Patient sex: M
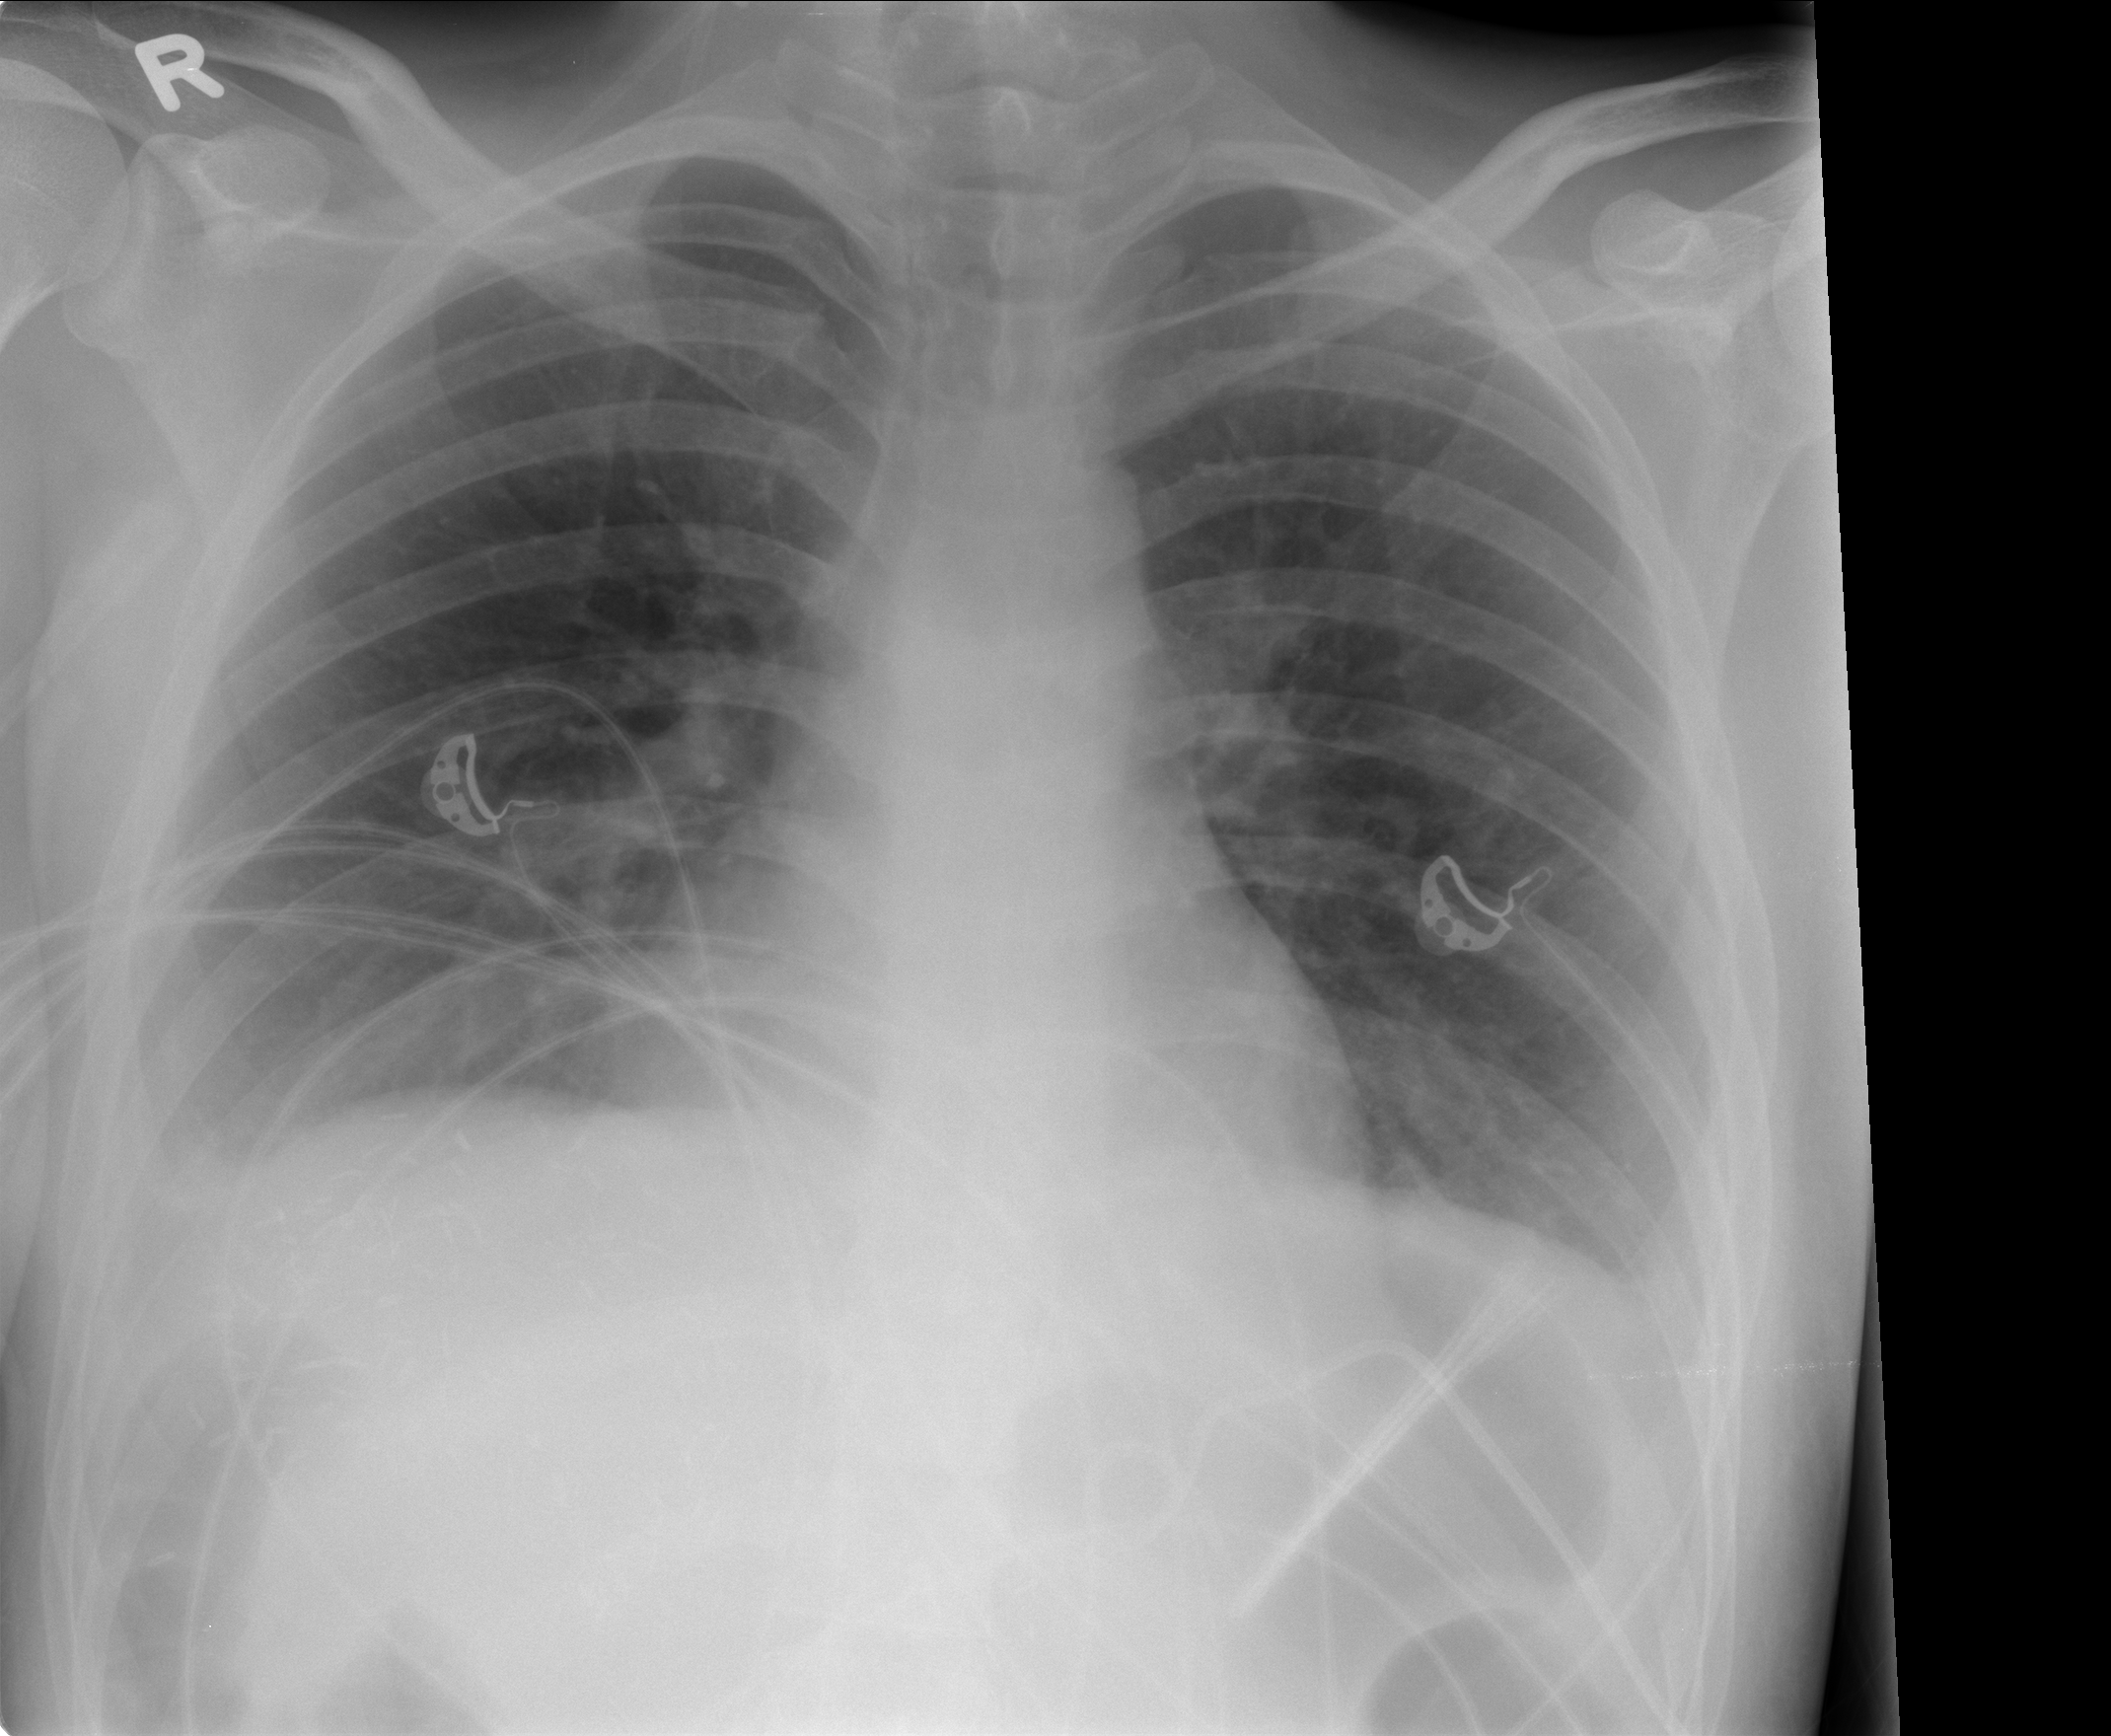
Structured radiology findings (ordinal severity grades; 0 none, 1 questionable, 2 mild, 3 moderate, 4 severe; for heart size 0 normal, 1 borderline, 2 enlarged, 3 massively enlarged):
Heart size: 0
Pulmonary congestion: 0
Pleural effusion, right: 2
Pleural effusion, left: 0
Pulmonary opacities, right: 0
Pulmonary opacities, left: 0
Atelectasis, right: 1
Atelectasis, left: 0